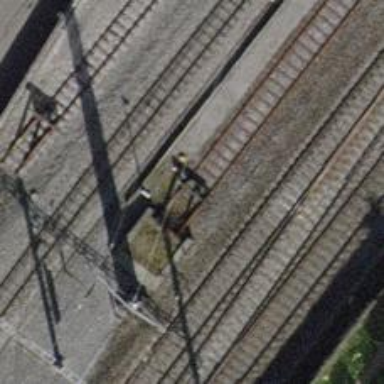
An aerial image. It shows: Railway buffer stop.